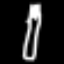
Label: fork